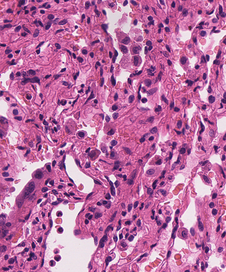
Tumor epithelial tissue: yes
Tumor-associated stroma tissue: yes
Normal tissue: no